Question: I am using the following code to style blockquotes on my site:
'''
blockquote {
border-left: 7px solid #b83131;
background: #ebebeb;
margin: 1.5em 25px;
padding: 1px 10px;
quotes:"C""D""8""9";
}
'''
The line that begins with 'padding:' controls the padding on the top and bottom of the block quote. For some reason, it doesn't work as it should. Instead of padding by only '1px', it is always way more than that. It's as if, no matter what I set as the padding, it is always at least a few pixels high.
For example, with the padding set as you see in the code above, this is the result:

As you can see, the padding on the top and bottom is way more than '1px'. Why is that? I want the padding to be a true '1px', but it seems that no matter how I alter the code, it's either no padding at all, or way more than '1px'.
Any help here?
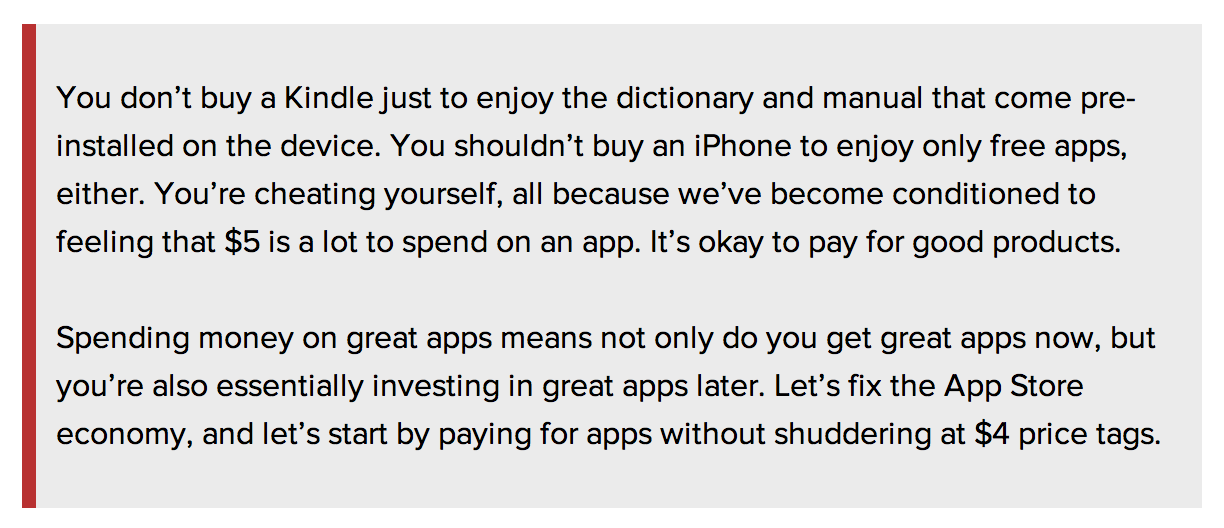
Answer: If you take a look at the following <URL>, you will see that with only the code you posted, one cannot reproduce the problem.
I for myself believe that there is a '<p>' tag inside your 'blockquote'.
Just remove it by setting its margin to 0.
'''
p {
margin: 0;
}
'''